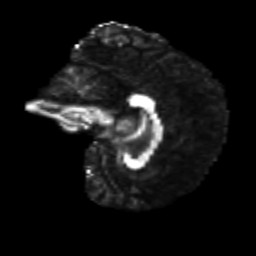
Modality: FA
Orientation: sagittal
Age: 43
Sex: male
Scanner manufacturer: siemens
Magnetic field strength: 3 T
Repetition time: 8.6 s
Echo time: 0.095 s